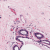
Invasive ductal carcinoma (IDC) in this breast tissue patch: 0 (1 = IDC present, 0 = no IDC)